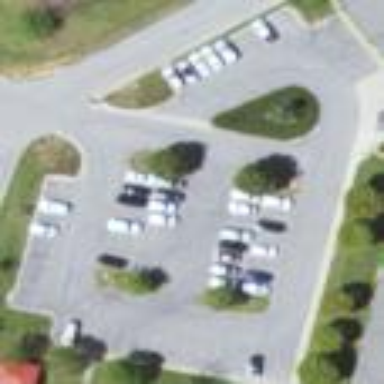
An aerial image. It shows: Parking area.